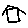
Label: house